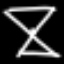
Label: hourglass